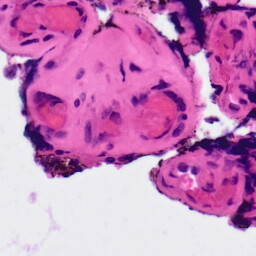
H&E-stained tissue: Ovarian